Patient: sex M, age 75
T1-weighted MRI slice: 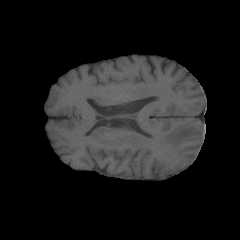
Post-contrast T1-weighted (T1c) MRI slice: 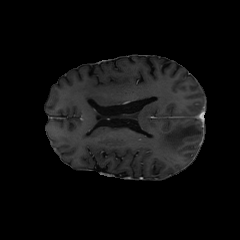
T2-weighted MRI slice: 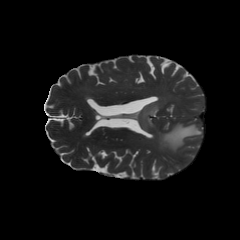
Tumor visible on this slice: yes
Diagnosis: Glioblastoma, IDH-wildtype
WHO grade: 4